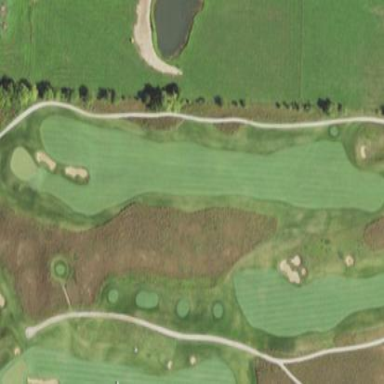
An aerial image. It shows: Rough area in golf course.